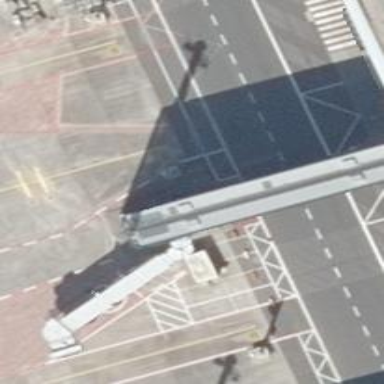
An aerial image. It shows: Parking position at the airport with concrete surface.